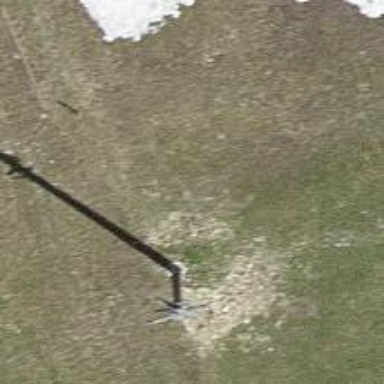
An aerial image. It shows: Concrete power pole.